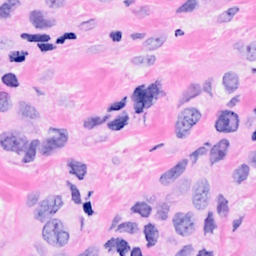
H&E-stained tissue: Breast